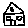
Label: house